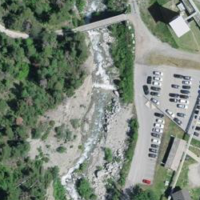
EUNIS habitat code: 56
Species observed at this site:
Primula veris